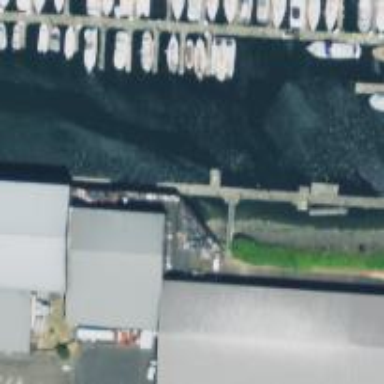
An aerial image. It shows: Man-made pier.